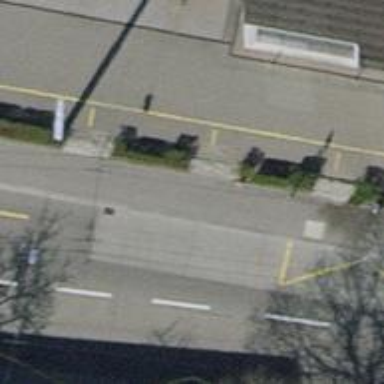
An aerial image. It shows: Tram crossing on the railway.